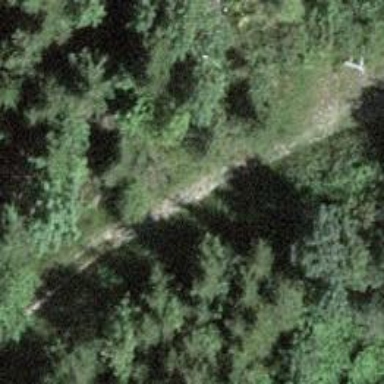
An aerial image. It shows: Path.